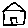
Label: house